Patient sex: F
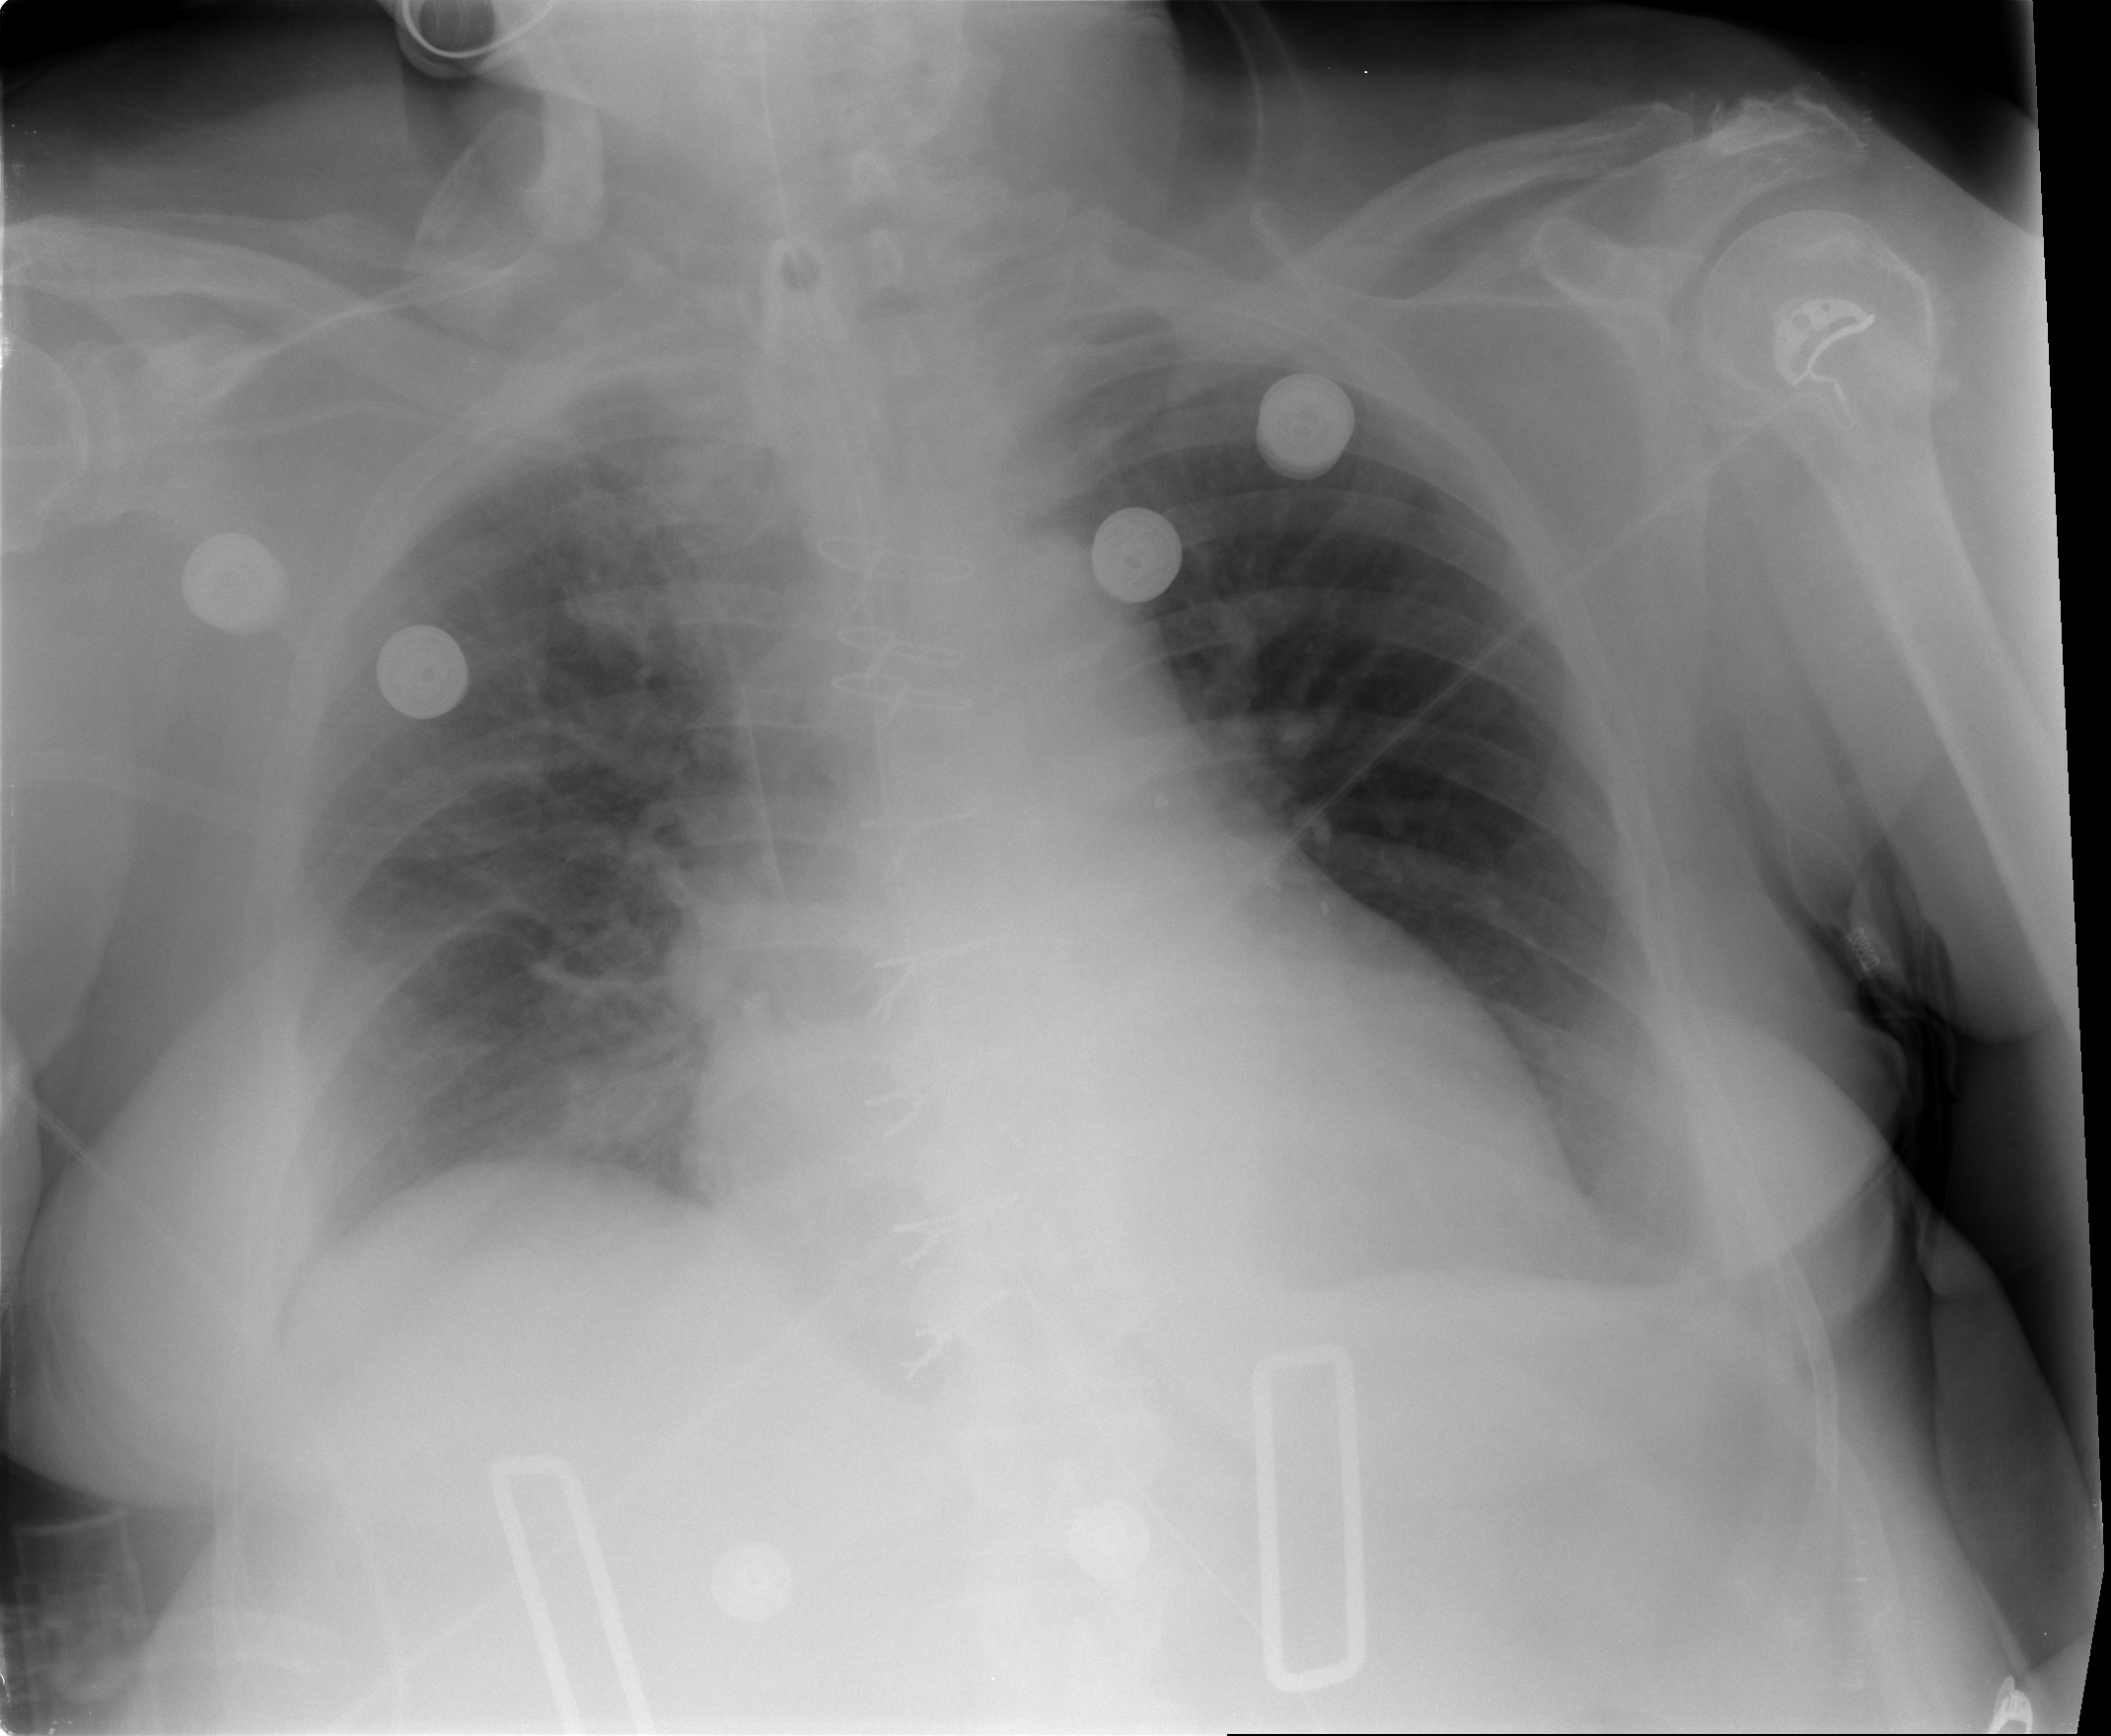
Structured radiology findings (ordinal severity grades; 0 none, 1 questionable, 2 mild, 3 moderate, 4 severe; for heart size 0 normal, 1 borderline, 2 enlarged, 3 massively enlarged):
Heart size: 2
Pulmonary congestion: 0
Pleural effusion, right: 0
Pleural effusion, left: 2
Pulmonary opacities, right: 0
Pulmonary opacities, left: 0
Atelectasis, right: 0
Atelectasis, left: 2